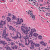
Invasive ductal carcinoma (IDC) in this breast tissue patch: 0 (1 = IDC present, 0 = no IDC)